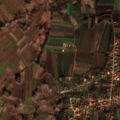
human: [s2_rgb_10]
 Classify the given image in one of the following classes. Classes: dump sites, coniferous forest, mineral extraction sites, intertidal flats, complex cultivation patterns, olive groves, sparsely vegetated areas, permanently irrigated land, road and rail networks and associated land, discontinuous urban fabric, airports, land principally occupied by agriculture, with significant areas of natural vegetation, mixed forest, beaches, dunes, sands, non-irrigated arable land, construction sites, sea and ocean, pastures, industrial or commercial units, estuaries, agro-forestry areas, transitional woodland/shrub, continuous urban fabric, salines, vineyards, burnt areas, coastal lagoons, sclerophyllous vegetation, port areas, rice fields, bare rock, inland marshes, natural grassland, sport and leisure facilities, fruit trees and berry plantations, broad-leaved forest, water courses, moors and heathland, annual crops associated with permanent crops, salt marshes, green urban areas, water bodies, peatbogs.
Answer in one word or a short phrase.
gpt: discontinuous urban fabric, non-irrigated arable land, land principally occupied by agriculture, with significant areas of natural vegetation